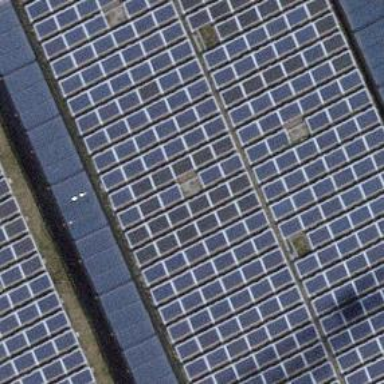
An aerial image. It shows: Solar power generator.